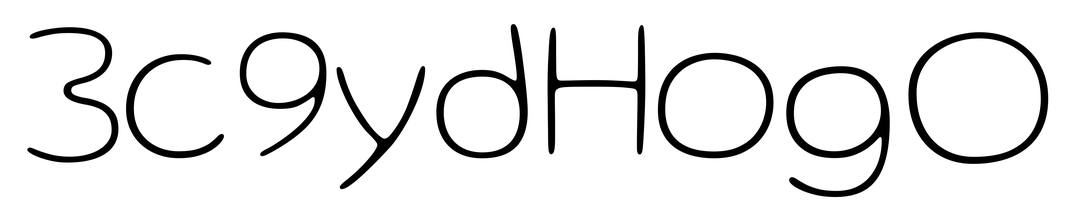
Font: Gluten_Thin